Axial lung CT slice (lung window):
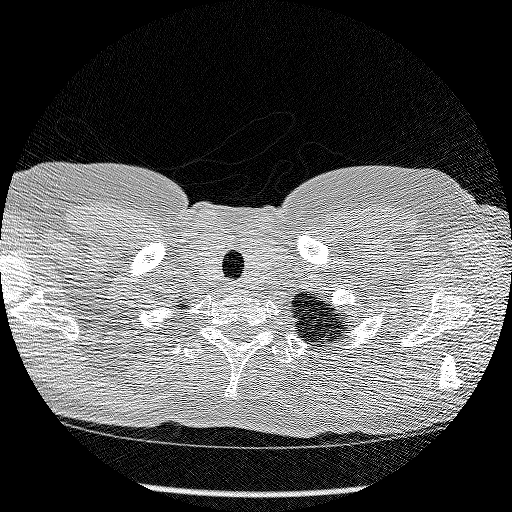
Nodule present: no